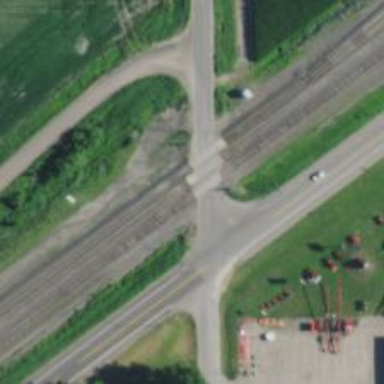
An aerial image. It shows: Railway track.